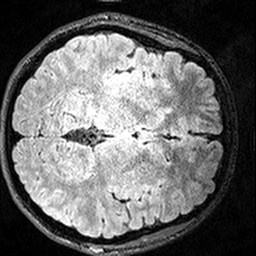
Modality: FLAIR
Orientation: axial
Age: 23
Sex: female
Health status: healthy
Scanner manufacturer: siemens
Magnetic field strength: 3 T
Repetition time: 5 s
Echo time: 0.388 s